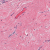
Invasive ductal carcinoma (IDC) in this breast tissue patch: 0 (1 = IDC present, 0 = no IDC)